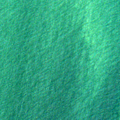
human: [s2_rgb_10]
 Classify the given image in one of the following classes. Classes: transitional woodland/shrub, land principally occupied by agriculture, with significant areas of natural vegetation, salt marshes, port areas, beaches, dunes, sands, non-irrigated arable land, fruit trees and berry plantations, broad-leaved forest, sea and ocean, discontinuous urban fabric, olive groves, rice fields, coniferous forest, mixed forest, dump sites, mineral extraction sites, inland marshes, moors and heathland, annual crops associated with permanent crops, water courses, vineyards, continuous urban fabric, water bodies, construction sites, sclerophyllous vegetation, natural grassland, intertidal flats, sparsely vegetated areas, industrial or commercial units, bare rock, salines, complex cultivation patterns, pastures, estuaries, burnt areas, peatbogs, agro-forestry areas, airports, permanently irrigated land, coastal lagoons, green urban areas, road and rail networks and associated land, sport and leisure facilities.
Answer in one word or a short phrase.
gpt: sea and ocean